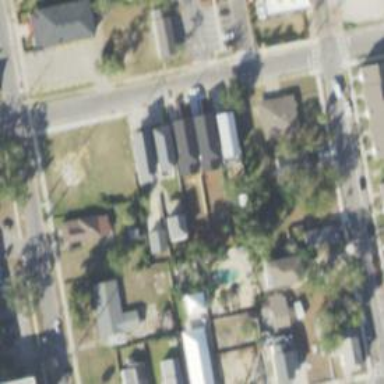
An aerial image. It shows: Residential area composed of single-family homes.